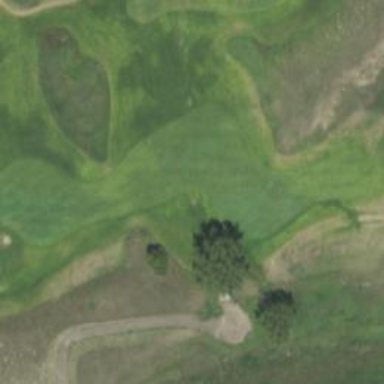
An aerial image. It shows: View of golf hole.